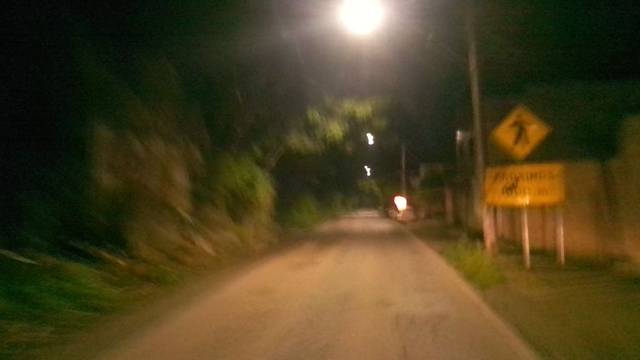
Region: Brazil
Coordinates: -19.863, -43.893